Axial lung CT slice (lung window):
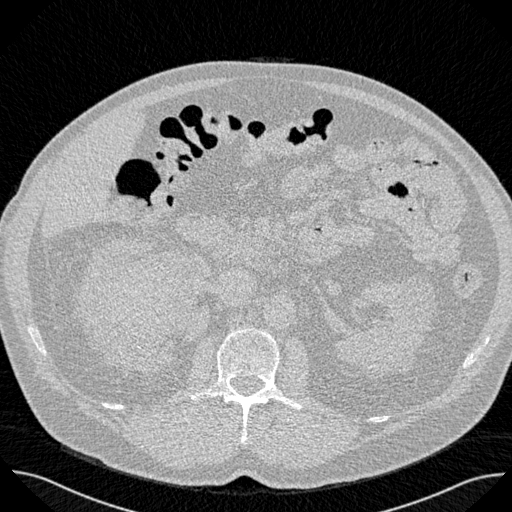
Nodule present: no